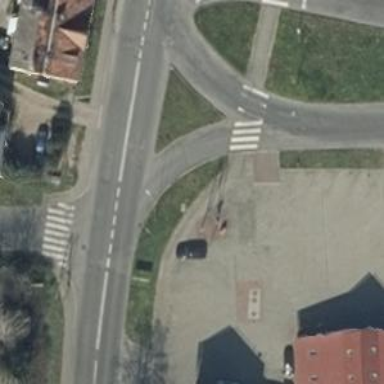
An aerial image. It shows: Secondary road with asphalt surface.